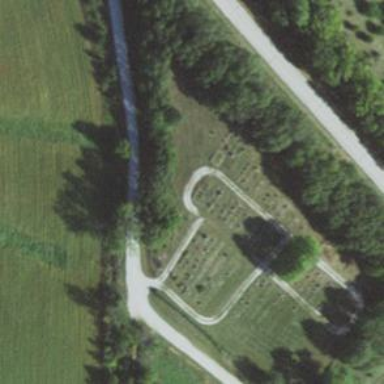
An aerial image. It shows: Cemetery.